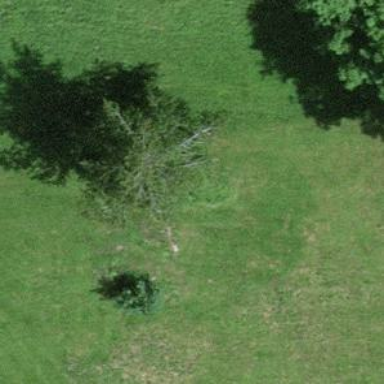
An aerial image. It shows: Bench.